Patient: sex M, age 49
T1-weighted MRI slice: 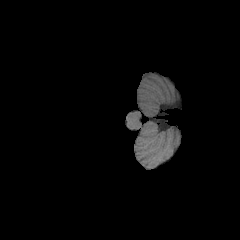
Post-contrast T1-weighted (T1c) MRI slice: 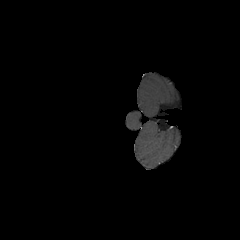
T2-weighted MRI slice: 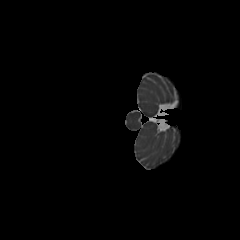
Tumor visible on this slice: no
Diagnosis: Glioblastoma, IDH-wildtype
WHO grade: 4